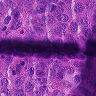
Metastatic tissue present: yes